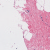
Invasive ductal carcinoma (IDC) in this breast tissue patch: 0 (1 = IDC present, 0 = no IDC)